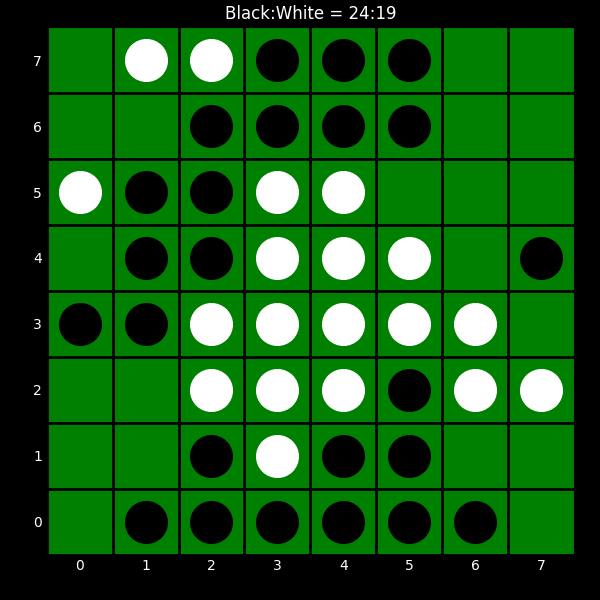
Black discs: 24
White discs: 19